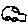
Label: car